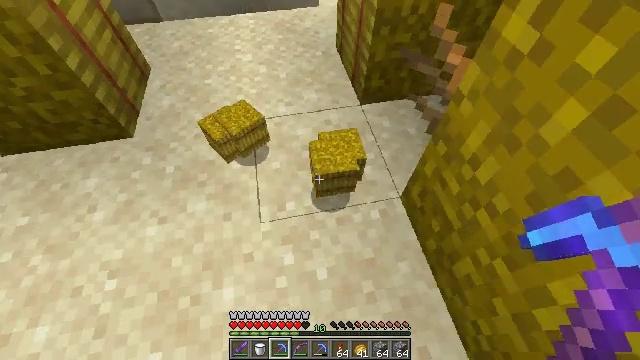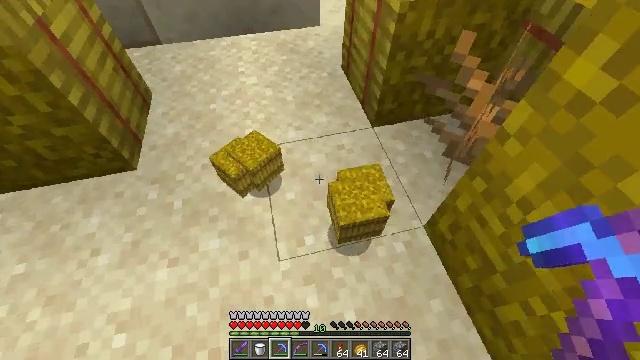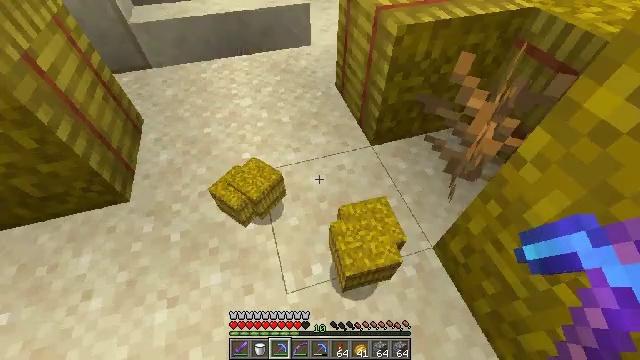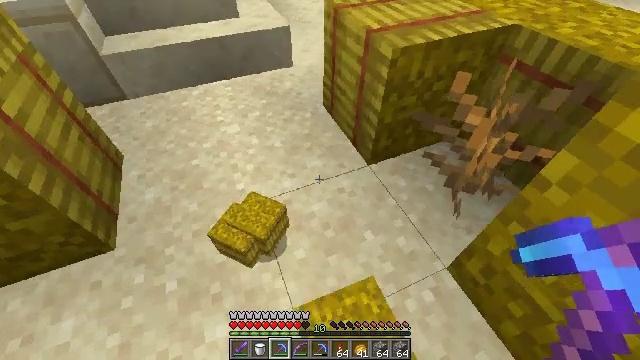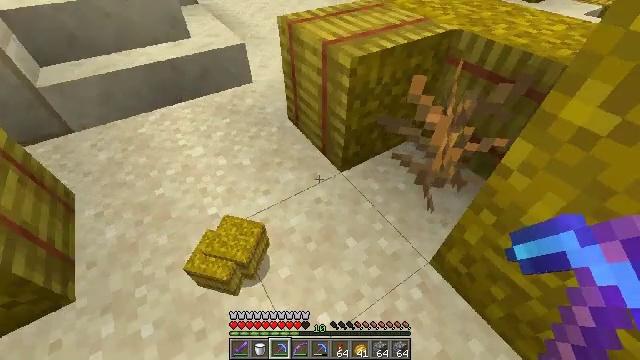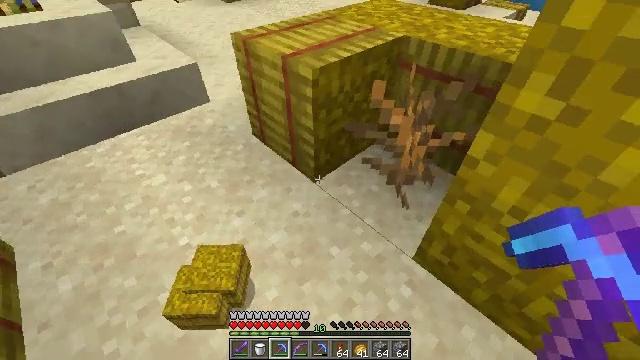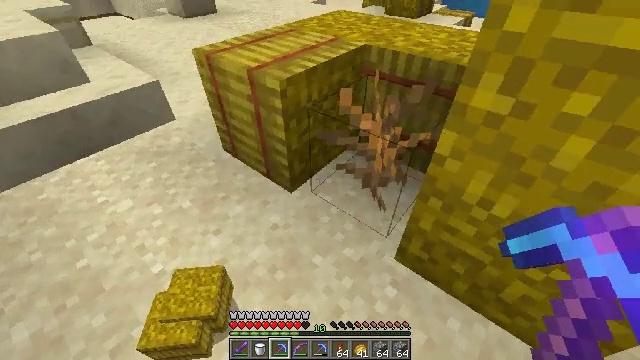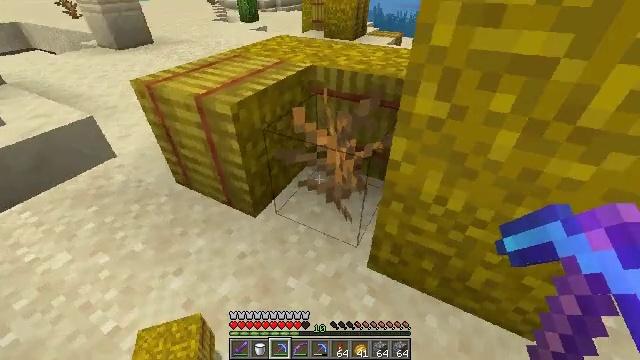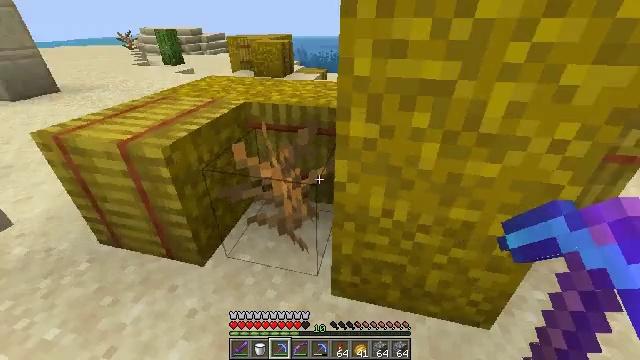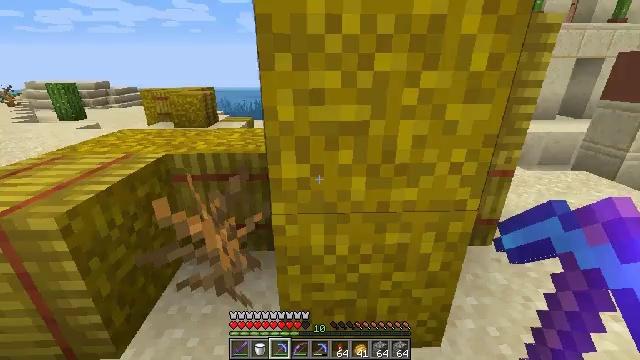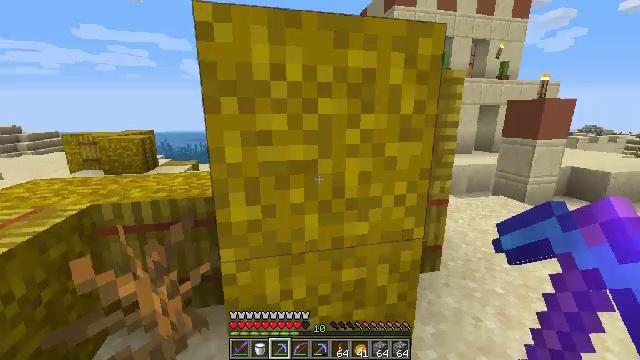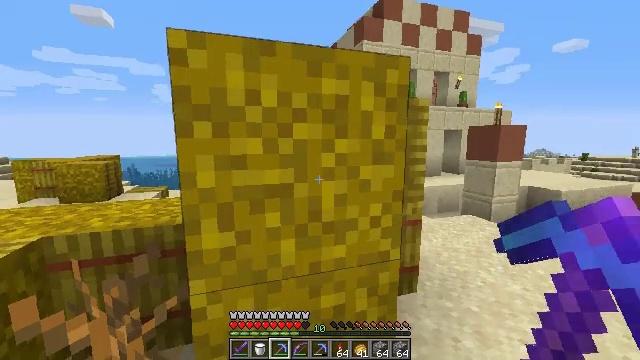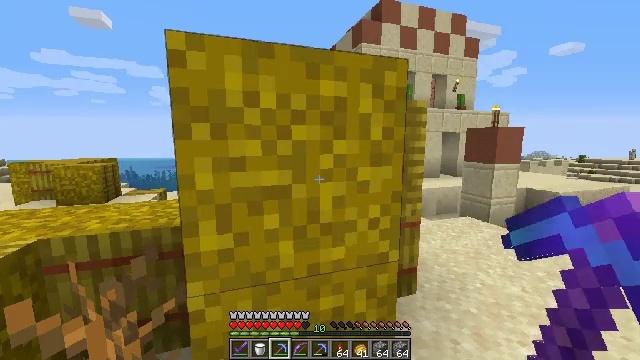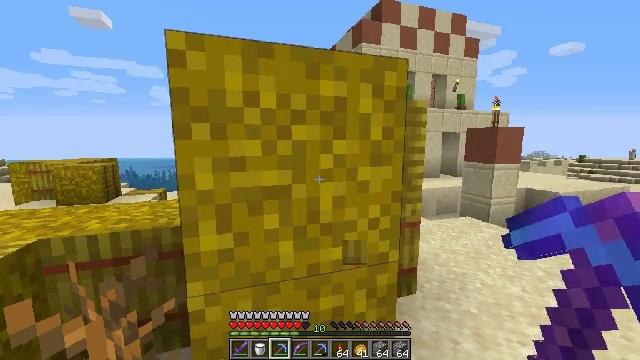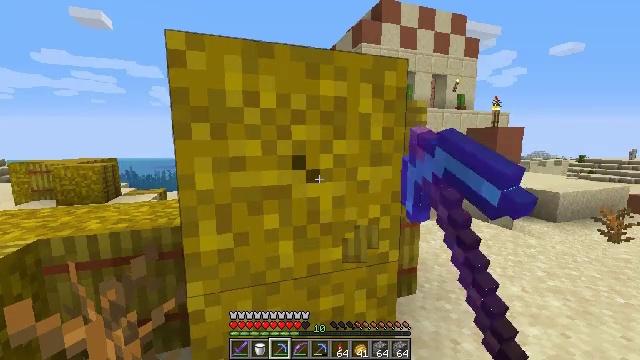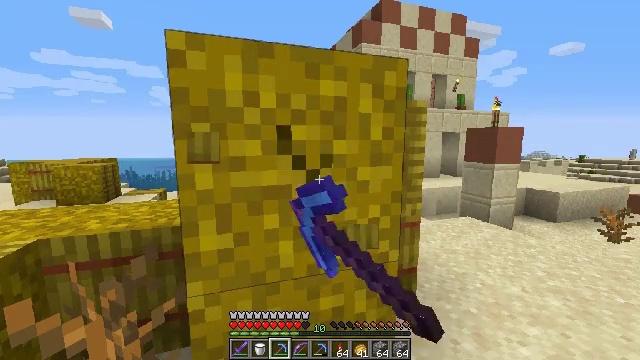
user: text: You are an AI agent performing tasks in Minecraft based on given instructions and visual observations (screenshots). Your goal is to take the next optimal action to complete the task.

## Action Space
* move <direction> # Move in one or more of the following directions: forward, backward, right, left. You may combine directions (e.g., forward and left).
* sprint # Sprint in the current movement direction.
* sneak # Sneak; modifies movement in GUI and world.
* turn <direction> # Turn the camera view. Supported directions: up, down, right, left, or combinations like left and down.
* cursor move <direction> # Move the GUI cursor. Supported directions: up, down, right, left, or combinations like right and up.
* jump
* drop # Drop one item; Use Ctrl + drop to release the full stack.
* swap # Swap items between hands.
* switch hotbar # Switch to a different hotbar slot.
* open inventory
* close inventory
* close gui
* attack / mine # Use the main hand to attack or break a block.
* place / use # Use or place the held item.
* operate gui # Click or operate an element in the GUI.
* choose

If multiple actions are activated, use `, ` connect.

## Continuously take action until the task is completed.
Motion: motion action
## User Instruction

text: Mine a hay block from the field.
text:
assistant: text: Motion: move forward and move left, turn right and up
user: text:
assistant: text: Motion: move forward and move left, turn right and up
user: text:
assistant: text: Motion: turn right and up
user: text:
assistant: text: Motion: turn right and up
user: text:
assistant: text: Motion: turn right and up
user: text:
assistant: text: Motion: turn right and up
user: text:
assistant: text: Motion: turn right and up
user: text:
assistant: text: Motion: turn right and up
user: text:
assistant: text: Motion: turn right and up
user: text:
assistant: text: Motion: turn right and up
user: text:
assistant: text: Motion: turn right and up
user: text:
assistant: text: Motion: no_op
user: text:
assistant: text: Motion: attack / mine
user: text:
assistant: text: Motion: attack / mine
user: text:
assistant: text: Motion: attack / mine
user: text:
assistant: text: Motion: attack / mine
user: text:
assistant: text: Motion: attack / mine
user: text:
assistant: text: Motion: attack / mine
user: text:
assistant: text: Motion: attack / mine
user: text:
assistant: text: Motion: attack / mine
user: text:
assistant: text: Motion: attack / mine
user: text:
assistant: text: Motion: turn down, attack / mine
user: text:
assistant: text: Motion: turn left and down, attack / mine
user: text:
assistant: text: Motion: attack / mine
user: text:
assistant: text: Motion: attack / mine
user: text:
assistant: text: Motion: turn down, attack / mine
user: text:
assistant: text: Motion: attack / mine
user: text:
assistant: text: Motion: attack / mine
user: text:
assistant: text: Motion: attack / mine
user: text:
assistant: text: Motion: attack / mine